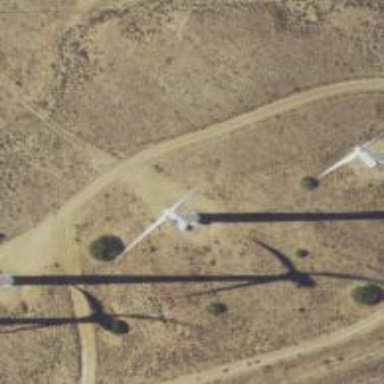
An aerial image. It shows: Wind power generator utilizing wind turbines.